Interaction volume radius: 5 \u00c5
Interaction volume height: 35 \u00c5
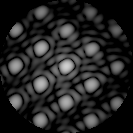
Disorder parameter: 0.07705